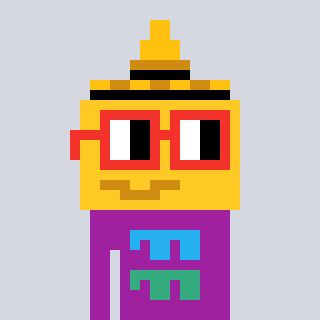
a pixel art character with square red glasses, a mustard-shaped head and a magenta-colored body on a cool background